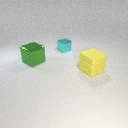
large green metal cube to the left of large yellow rubber cube